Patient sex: M
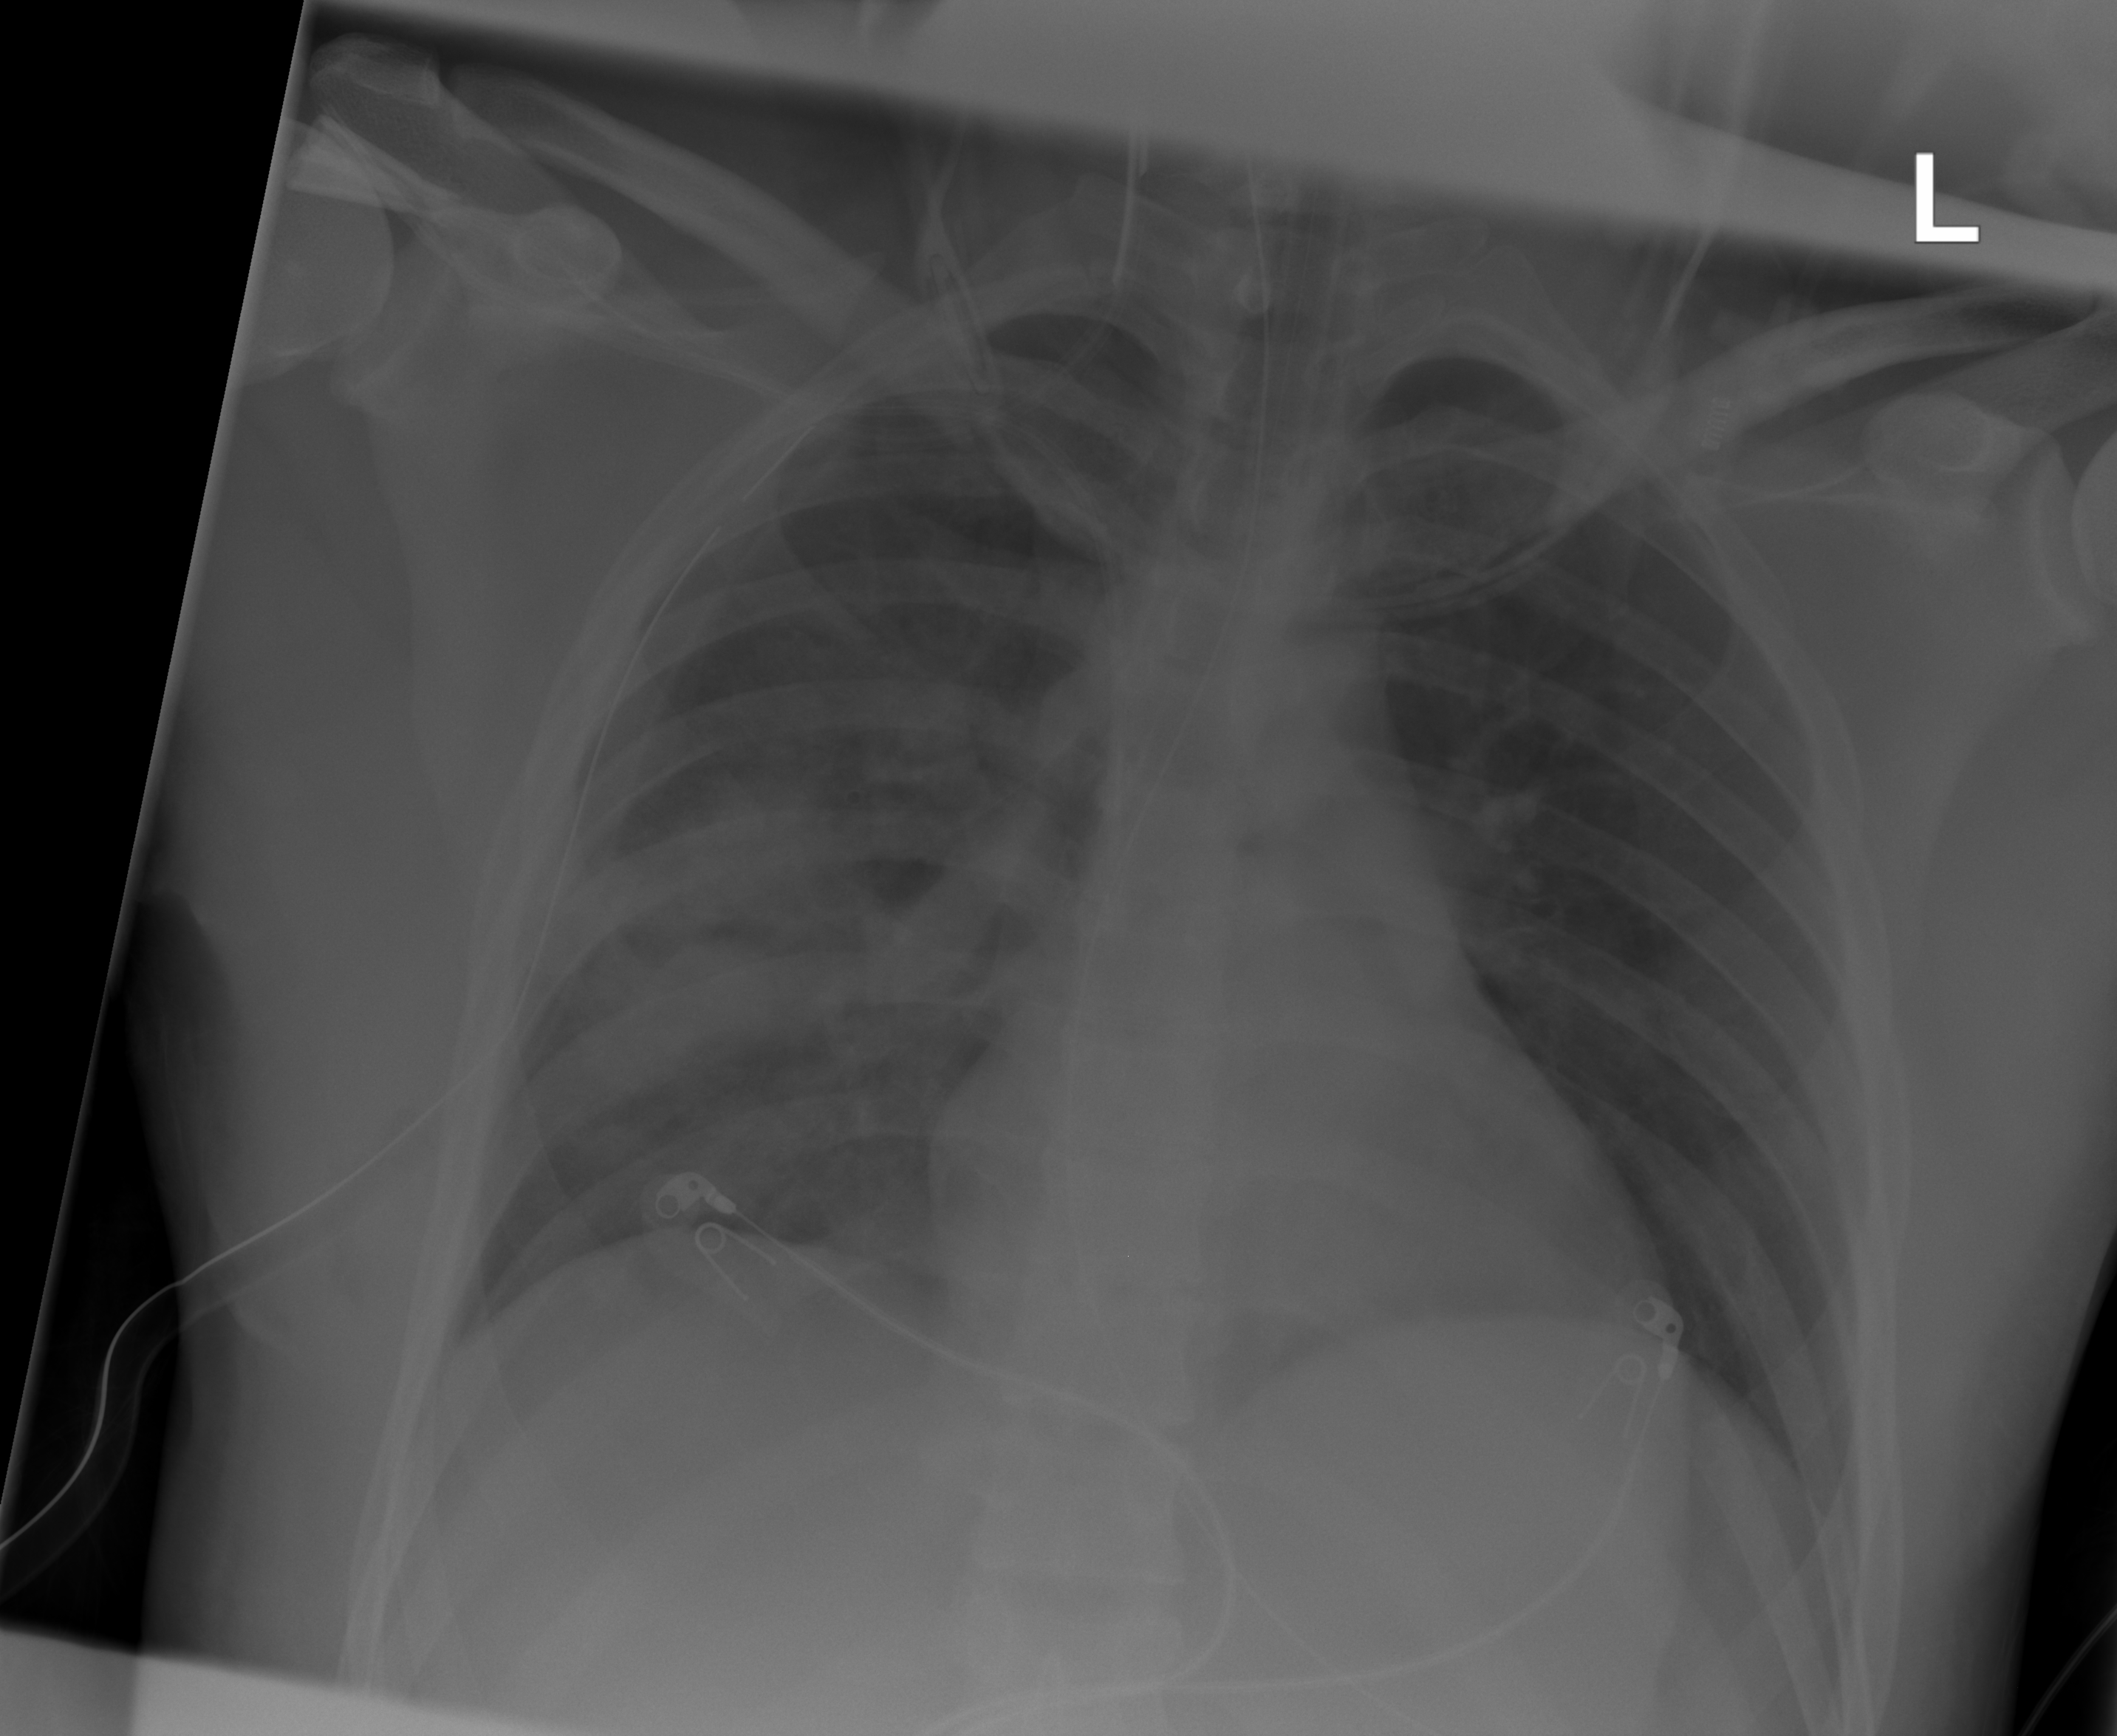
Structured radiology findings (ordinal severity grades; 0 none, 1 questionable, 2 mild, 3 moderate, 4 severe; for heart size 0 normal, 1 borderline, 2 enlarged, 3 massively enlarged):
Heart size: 0
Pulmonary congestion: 0
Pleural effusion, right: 0
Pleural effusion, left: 0
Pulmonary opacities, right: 4
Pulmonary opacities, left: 0
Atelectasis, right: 3
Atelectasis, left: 0